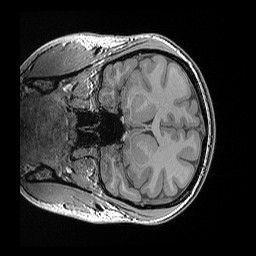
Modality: T1w
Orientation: coronal
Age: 22
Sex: female
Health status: healthy
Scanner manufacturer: siemens
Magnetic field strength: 3 T
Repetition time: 0.02 s
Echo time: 0.00492 s